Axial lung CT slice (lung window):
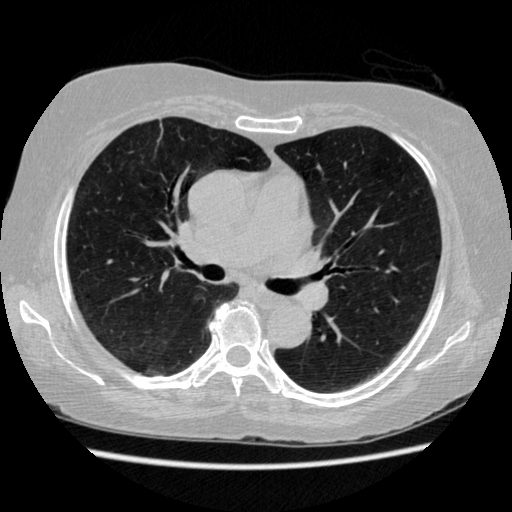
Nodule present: no